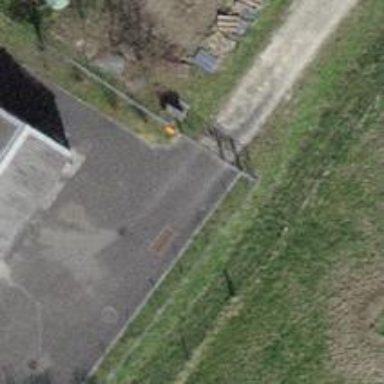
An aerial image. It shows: Gate.